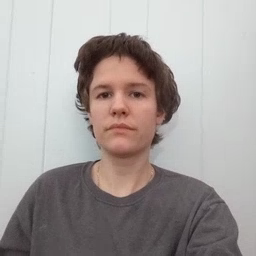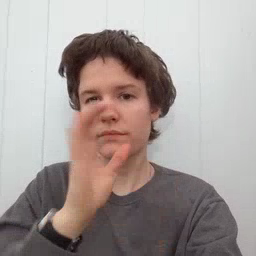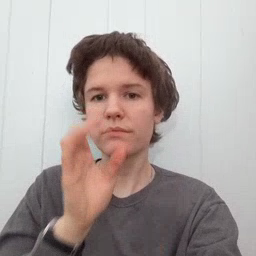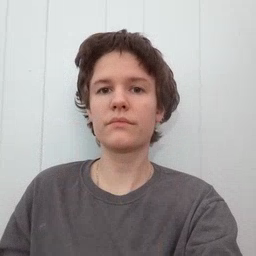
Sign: drink